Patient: sex M, age 66
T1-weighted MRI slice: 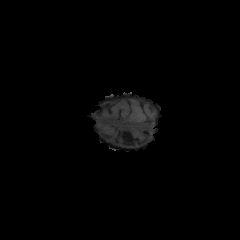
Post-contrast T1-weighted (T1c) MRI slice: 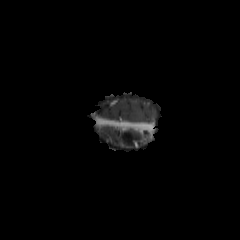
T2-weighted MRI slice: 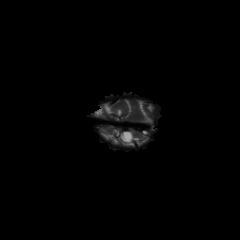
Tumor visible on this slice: no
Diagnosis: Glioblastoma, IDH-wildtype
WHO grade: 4